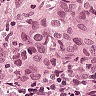
Metastatic tissue present: yes